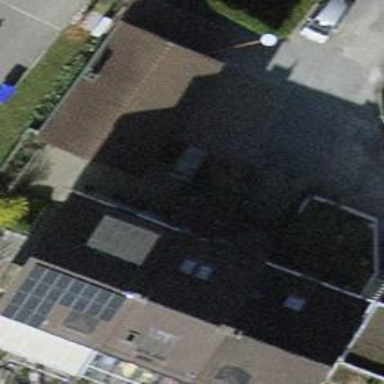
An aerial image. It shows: Garage.